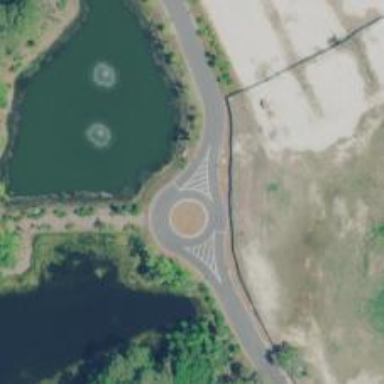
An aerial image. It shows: Residential road with roundabout.